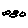
Label: cloud